Question: I am using angular ui router. The router seems to work perfect on the home page index.html. But any other navigation doesn't work.
Here is my stateprovider angular:
'''
var app = angular.module('myApp', ['ui.router']);
app.config(function($stateProvider, $urlRouterProvider) {
$urlRouterProvider.otherwise("/");
$stateProvider
.state("home", {
url: "/",
templateUrl: "../partials/home/index.html"
})
.state("login", {
url:"/login",
templateUrl: "../partials/account/login.html"
})
.state("register", {
url: "/register",
templateUrl: "../partials/account/register.html"
})
.state("values", {
url: "/values",
templateUrl: "../partials/test/values.html"
})
;
});
'''
HTML in my main index.html:
'''
<!--Content -->
<div class="container">
<div ui-view></div>
</div>
<!-- END Content -->
'''
When I navigate the the page localhost:8080/login I get this:

I would think I shouldn't even be seeing this page if it can't find it. Shouldn't it redirect me back to "/" because of $urlRouterProvider.otherwise(). Besides that point though the template url /partials/account/login.html Does Exist.
I am somewhat new to node.js and I am curious if the note file server is trying to route and trumping my angular one? I am using http-server which is probably the most common one.
I am also using Express Node if that helps. And here is the code for app.js where I think the problem may be coming from:
'''
var express = require('express');
var path = require('path');
var favicon = require('static-favicon');
var logger = require('morgan');
var cookieParser = require('cookie-parser');
var bodyParser = require('body-parser');
var routes = require('./routes/index');
var users = require('./routes/users');
var app = express();
// view engine setup
app.set('views', path.join(__dirname, 'views'));
app.set('view engine', 'jade');
app.use(favicon());
app.use(logger('dev'));
app.use(bodyParser.json());
app.use(bodyParser.urlencoded());
app.use(cookieParser());
app.use(express.static(path.join(__dirname, 'public')));
app.use('/', routes);
app.use('/users', users);
/// catch 404 and forward to error handler
app.use(function(req, res, next) {
var err = new Error('Not Found');
err.status = 404;
next(err);
});
/// error handlers
// development error handler
// will print stacktrace
if (app.get('env') === 'development') {
app.use(function(err, req, res, next) {
res.status(err.status || 500);
res.render('error', {
message: err.message,
error: err
});
});
}
// production error handler
// no stacktraces leaked to user
app.use(function(err, req, res, next) {
res.status(err.status || 500);
res.render('error', {
message: err.message,
error: {}
});
});
module.exports = app;
'''
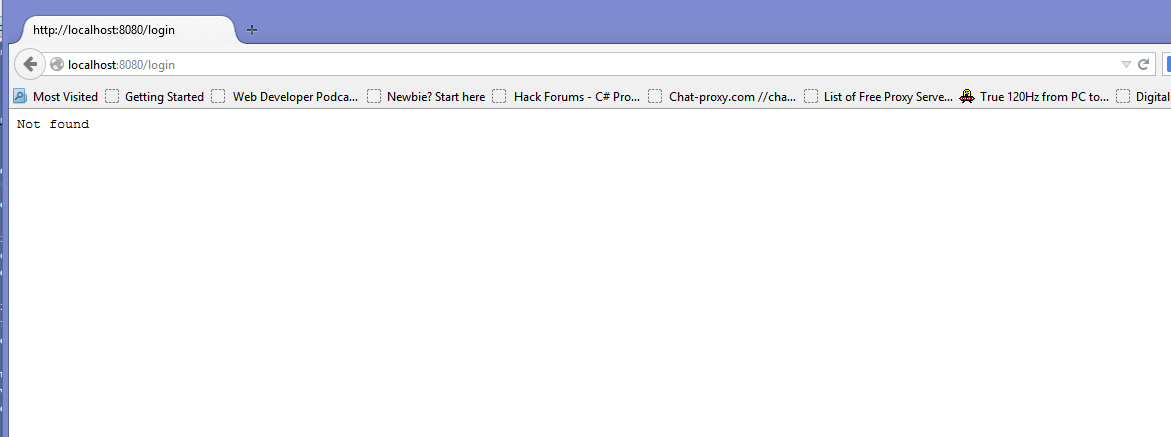
Answer: I figured it out. Doing the below made it work.
'''
app.use(function(req, res) {
// Use res.sendfile, as it streams instead of reading the file into memory.
res.sendfile(__dirname + '/public/index.html');
});
'''
The entire app.js incase anyone is curious where it goes.
'''
var express = require('express');
var path = require('path');
var favicon = require('static-favicon');
var logger = require('morgan');
var cookieParser = require('cookie-parser');
var bodyParser = require('body-parser');
var routes = require('./routes/index');
var app = express();
// view engine setup
app.set('views', path.join(__dirname, 'views'));
app.set('view engine', 'jade');
app.use(favicon());
app.use(logger('dev'));
app.use(bodyParser.json());
app.use(bodyParser.urlencoded());
app.use(cookieParser());
app.use(express.static(path.join(__dirname, 'public')));
app.use(function(req, res) {
// Use res.sendfile, as it streams instead of reading the file into memory.
res.sendfile(__dirname + '/public/index.html');
});
app.use('/', routes);
/// catch 404 and forward to error handler
app.use(function(req, res, next) {
var err = new Error('Not Found');
err.status = 404;
next(err);
});
/// error handlers
// development error handler
// will print stacktrace
if (app.get('env') === 'development') {
app.use(function(err, req, res, next) {
res.status(err.status || 500);
res.render('error', {
message: err.message,
error: err
});
});
}
// production error handler
// no stacktraces leaked to user
app.use(function(err, req, res, next) {
res.status(err.status || 500);
res.render('error', {
message: err.message,
error: {}
});
});
module.exports = app;
'''
Of course this will need to be in your angular code:
'''
app.config(["$locationProvider", function($locationProvider) {
$locationProvider.html5Mode(true);
}]);
'''
One thing to note that got me. You must restart the server for this to work. ctr+c then paste this code then restart server. Good luck